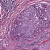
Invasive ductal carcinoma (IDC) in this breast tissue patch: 0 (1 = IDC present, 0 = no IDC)